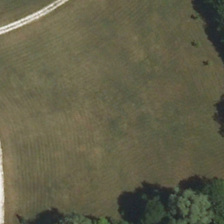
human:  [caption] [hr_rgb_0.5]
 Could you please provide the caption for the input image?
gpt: several green trees and road are around a piece of green trees .

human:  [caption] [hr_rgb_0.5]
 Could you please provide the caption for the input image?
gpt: several green trees and road are around a piece of green trees .

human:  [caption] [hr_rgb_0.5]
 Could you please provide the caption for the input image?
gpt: several green trees and road are around a piece of green trees .

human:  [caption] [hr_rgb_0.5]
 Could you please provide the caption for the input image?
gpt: several green trees and road are around a piece of green trees .

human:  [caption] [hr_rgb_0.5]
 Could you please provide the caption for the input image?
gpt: several green trees and road are around a piece of green trees .